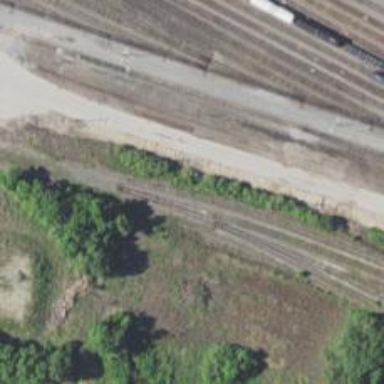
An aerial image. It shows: Abandoned railway.